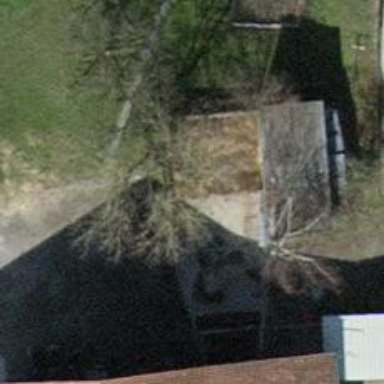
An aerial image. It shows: Single tag "natural: tree."